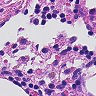
Metastatic tissue present: no